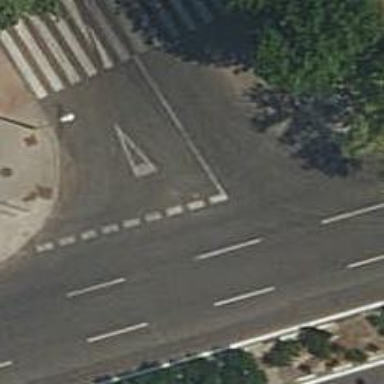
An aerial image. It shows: Road with "give way" sign.